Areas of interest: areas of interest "Fengtai Sports Center - Basketball Court"
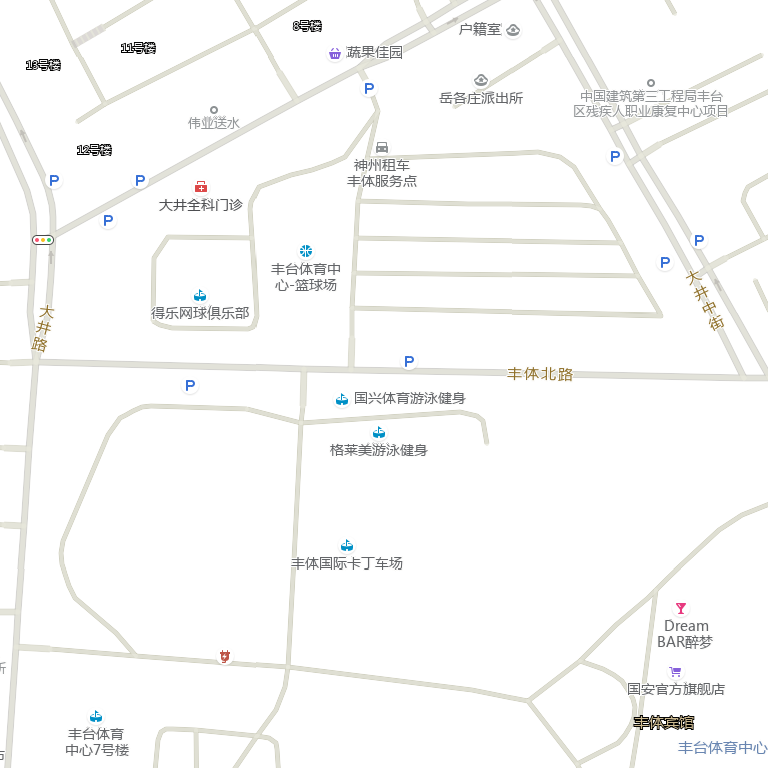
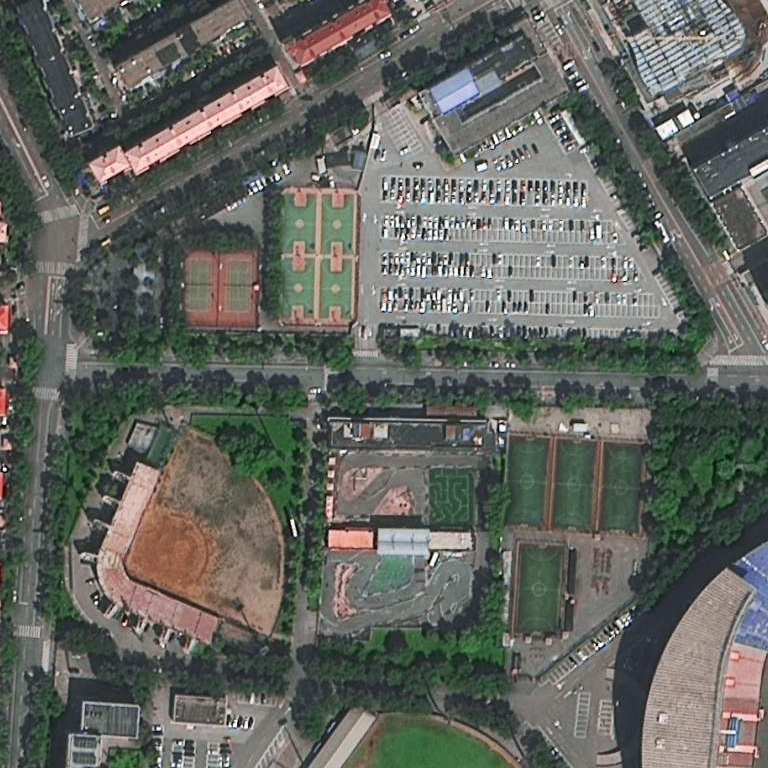